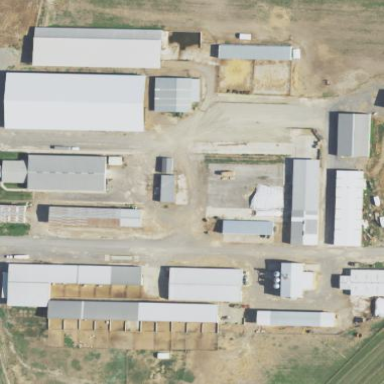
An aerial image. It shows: Farmyard area.